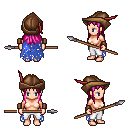
a pixel art fantasy rpg character, female body template, human, light skin, blue tattered cape, white pants, pink unkempt hairstyle, leather cap, leather bracers, spear, four views (front, back, left, right), 2x2 character sprite sheet, small pixel art, hard edges, no anti-aliasing